Field crop: tomato
Growth stage: 1
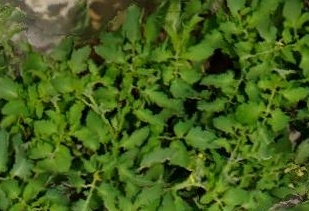
Species: tomato